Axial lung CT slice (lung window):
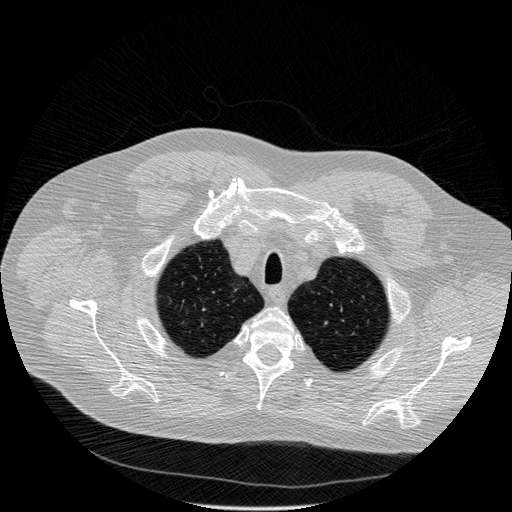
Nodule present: no